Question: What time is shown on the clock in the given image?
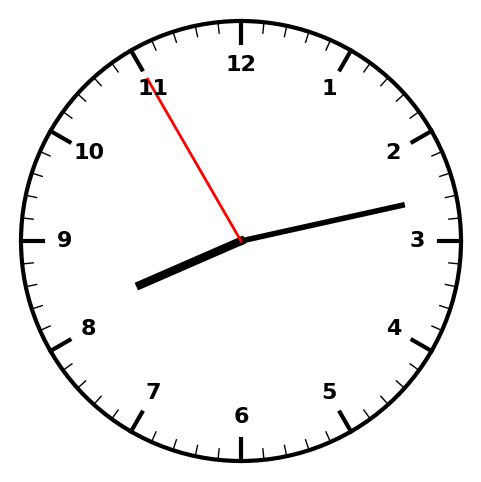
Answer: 08:12:55